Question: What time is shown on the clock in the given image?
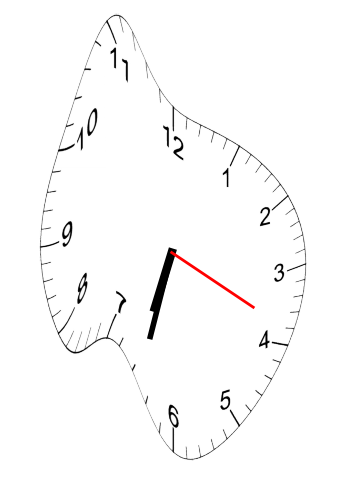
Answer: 06:32:19